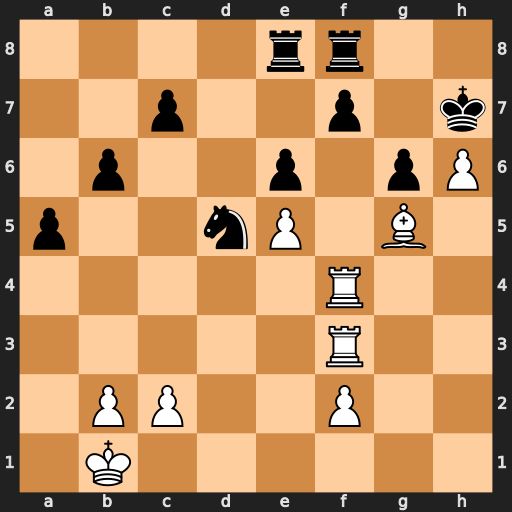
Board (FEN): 4rr2/2p2p1k/1p2p1pP/p2nP1B1/5R2/5R2/1PP2P2/1K6
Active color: w
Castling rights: -
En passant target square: -
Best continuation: Rxf7+ Rxf7 Rxf7+